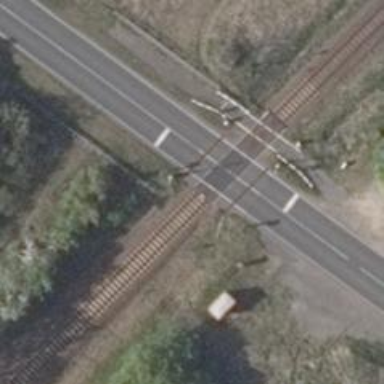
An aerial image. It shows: Level crossing along the railway.